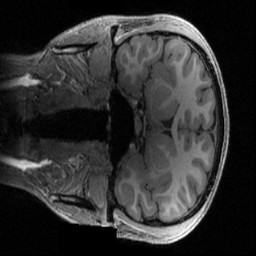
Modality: T1w
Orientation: coronal
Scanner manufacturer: siemens
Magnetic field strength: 3 T
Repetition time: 2.4 s
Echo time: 0.00222 s